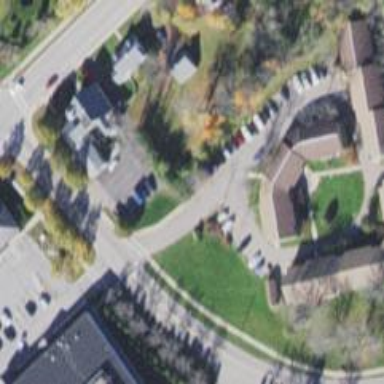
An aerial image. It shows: Residential road with sidewalk on the left.